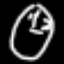
Label: clock